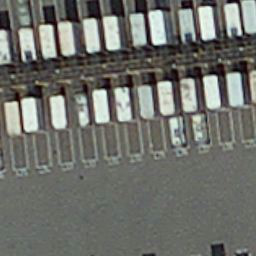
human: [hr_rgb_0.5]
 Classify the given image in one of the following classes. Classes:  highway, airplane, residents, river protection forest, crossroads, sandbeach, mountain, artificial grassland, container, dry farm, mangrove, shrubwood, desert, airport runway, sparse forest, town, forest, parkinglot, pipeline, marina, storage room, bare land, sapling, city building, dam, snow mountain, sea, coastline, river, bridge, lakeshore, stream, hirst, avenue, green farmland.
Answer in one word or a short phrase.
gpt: container